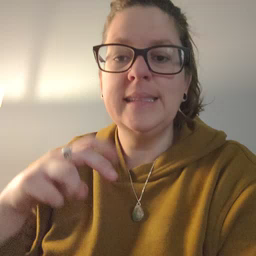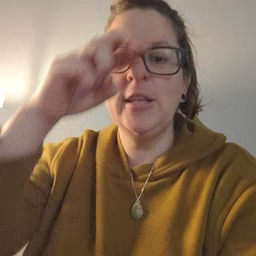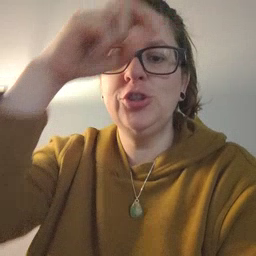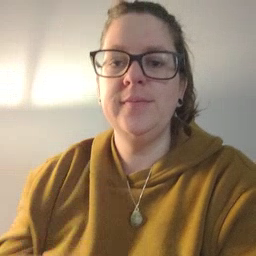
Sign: stairs